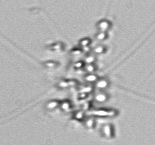
Label: Chaetoceros_didymus_TAG_external_flagellate